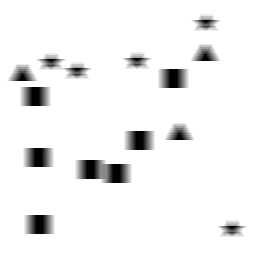
Squares: 7
Triangles: 3
Stars: 5
Total shapes: 15